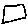
Label: square